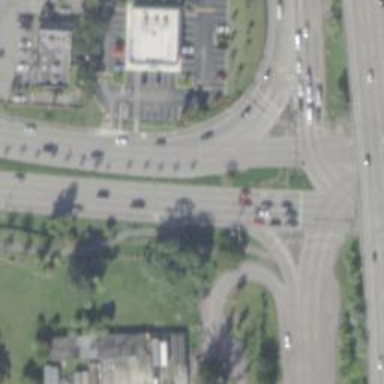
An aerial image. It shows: Primary highway with asphalt surface and separate sidewalk.